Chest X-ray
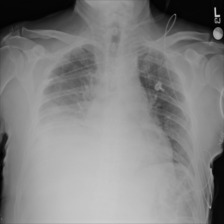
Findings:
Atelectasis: negative
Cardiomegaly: negative
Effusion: positive
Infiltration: negative
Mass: negative
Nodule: negative
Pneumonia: negative
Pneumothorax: negative
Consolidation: negative
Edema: negative
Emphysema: negative
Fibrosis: negative
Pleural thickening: negative
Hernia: negative